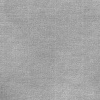
Atmospheric dust classification: dusty